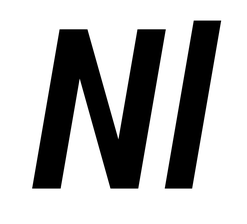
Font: Roboto-Italic_Condensed_SemiBold_Italic